Question: I have used 'geosphere::areaPolygon()' with success many times but now I have encountered an issue.
I have a polygon sp2 containing another polygon sp1. So sp2 should have larger area than sp1. When I calculate each area with 'areaPolygon()', I get the opposite result.
'areasp1 = <PHONE> areasp2 = <PHONE>'
I used gSymdifference to find the symmetrical different polygon sp3, which has
'areasp3 = 275165.4'
sp1 : red dashed line
sp2 : black line
sp3 : green dotted line

Code I used:
'''
library(sp)
library(geosphere)
library(rgeos)
library(raster)
s1 <- data.frame(lon= c(<PHONE>, 129.85127, 121.00775, 84.9176, 60.40123,
58.97929, 58.55841, 94.95237),lat= c(30.25074, 29.83075, 23.7992, 28.25964,
36.89905, 37.72305, 52.58793, 43.47459))
s2 <- data.frame(lon= c(<PHONE>, 129.85127, 121.00775, 54.35377, 58.55841,
94.95237),lat= c(30.25074, 29.83075, 23.7992, 31.61798, 52.58793, 43.47459))
sp1 <- SpatialPolygons(list(Polygons(list(Polygon(s1)),1)))
crs(sp1) <- CRS("+proj=longlat +datum=WGS84 +ellps=WGS84 +towgs84=0,0,0")
sp2 <- SpatialPolygons(list(Polygons(list(Polygon(s2)),1)))
crs(sp2) <-CRS ("+proj=longlat +datum=WGS84 +ellps=WGS84 +towgs84=0,0,0")
areasp1 <- areaPolygon(sp1)/10^6 # to get area in square km
areasp2 <- areaPolygon(sp2)/10^6
sp3 <- gSymdifference(sp1,sp2,checkvalidity = TRUE)
areasp3 <- areaPolygon(sp3)/10^6
'''
All polygons were tested for self-intersections or other issues with 'gIsValid()', so it has nothing to do with the problem mentioned <URL>.
Any idea on why sp1 has larger area than sp2?
If you sum 'areasp2' + 'areasp3', it almost equals 'areasp1'. I don't know if this is by chance.
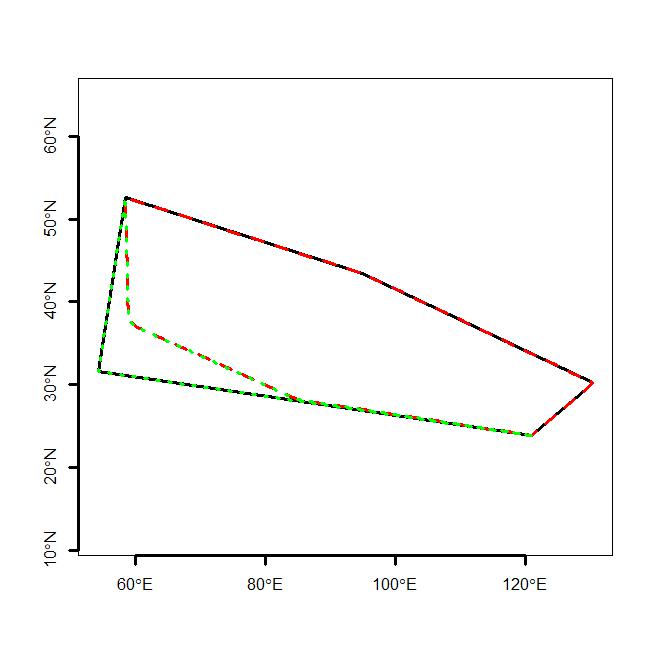
Answer: This is nice illustration of how things aren't always what they seem when you treat angular coordinates as if they were planar. Your plot assumes straight line connections between nodes. That would be reasonable if the coordinates were planar. But they are not, and that makes all the difference in this case.
Below I redraw the plot with the raw data and after adding vertices following the shortest distance between the nodes. You can see that object 2 is much smaller than it seems.
'''
library(raster)
library(geosphere)
s1 <- cbind(lon= c(<PHONE>, 129.85127, 121.00775, 84.9176, 60.40123, 58.97929, 58.55841, 94.95237),lat= c(30.25074, 29.83075, 23.7992, 28.25964, 36.89905, 37.72305, 52.58793, 43.47459))
s2 <- cbind(lon= c(<PHONE>, 129.85127, 121.00775, 54.35377, 58.55841, 94.95237),lat= c(30.25074, 29.83075, 23.7992, 31.61798, 52.58793, 43.47459))
sp1 <- spPolygons(s1, crs="+proj=longlat +datum=WGS84")
sp2 <- spPolygons(s2, crs="+proj=longlat +datum=WGS84")
# add nodes on shortest path
mp1 <- makePoly(sp1, interval=100000)
mp2 <- makePoly(sp2, interval=100000)
# background countries for map
library(maptools)
data(wrld_simpl)
w <- crop(wrld_simpl, extent(mp2) + 40)
plot(w, col='light gray')
points(s2, pch=20, cex=3)
points(s1, pch=20, cex=2, col='gray')
lines(sp2, col='red', lwd=3)
lines(sp1, col='blue', lwd=1)
lines(mp2, col='red', lwd=4, lty=2)
lines(mp1, col='blue', lwd=2, lty=2)
legend("bottomright", c('sp1', 'mp1', 'sp2', 'mp2'), col=rep(c('blue', 'red'), each=2), lwd=rep(c(2,3), each=2), lty=c(1, 2))
'''
<URL>
You can perhaps better appreciate this by projecting the coordinates to a planar reference system.
'''
library(rgdal)
crs <- CRS("+proj=ortho +lat_0=40 +lon_0=90 +a=<PHONE> +b=<PHONE> +units=m")
ww <- spTransform(w, crs)
sp1x <- spTransform(sp1, crs)
sp2x <- spTransform(sp2, crs)
mp1x <- spTransform(mp1, crs)
mp2x <- spTransform(mp2, crs)
par(mai=c(0,0,0,0))
plot(ww, col='light gray')
lines(sp2x, col='red', lwd=3)
lines(sp1x, col='blue', lwd=1)
lines(mp2x, col='red', lwd=4, lty=2)
lines(mp1x, col='blue', lwd=2, lty=2)
'''
<URL>
The shortest route between Isfahan and Taipei does not go across Nepal.